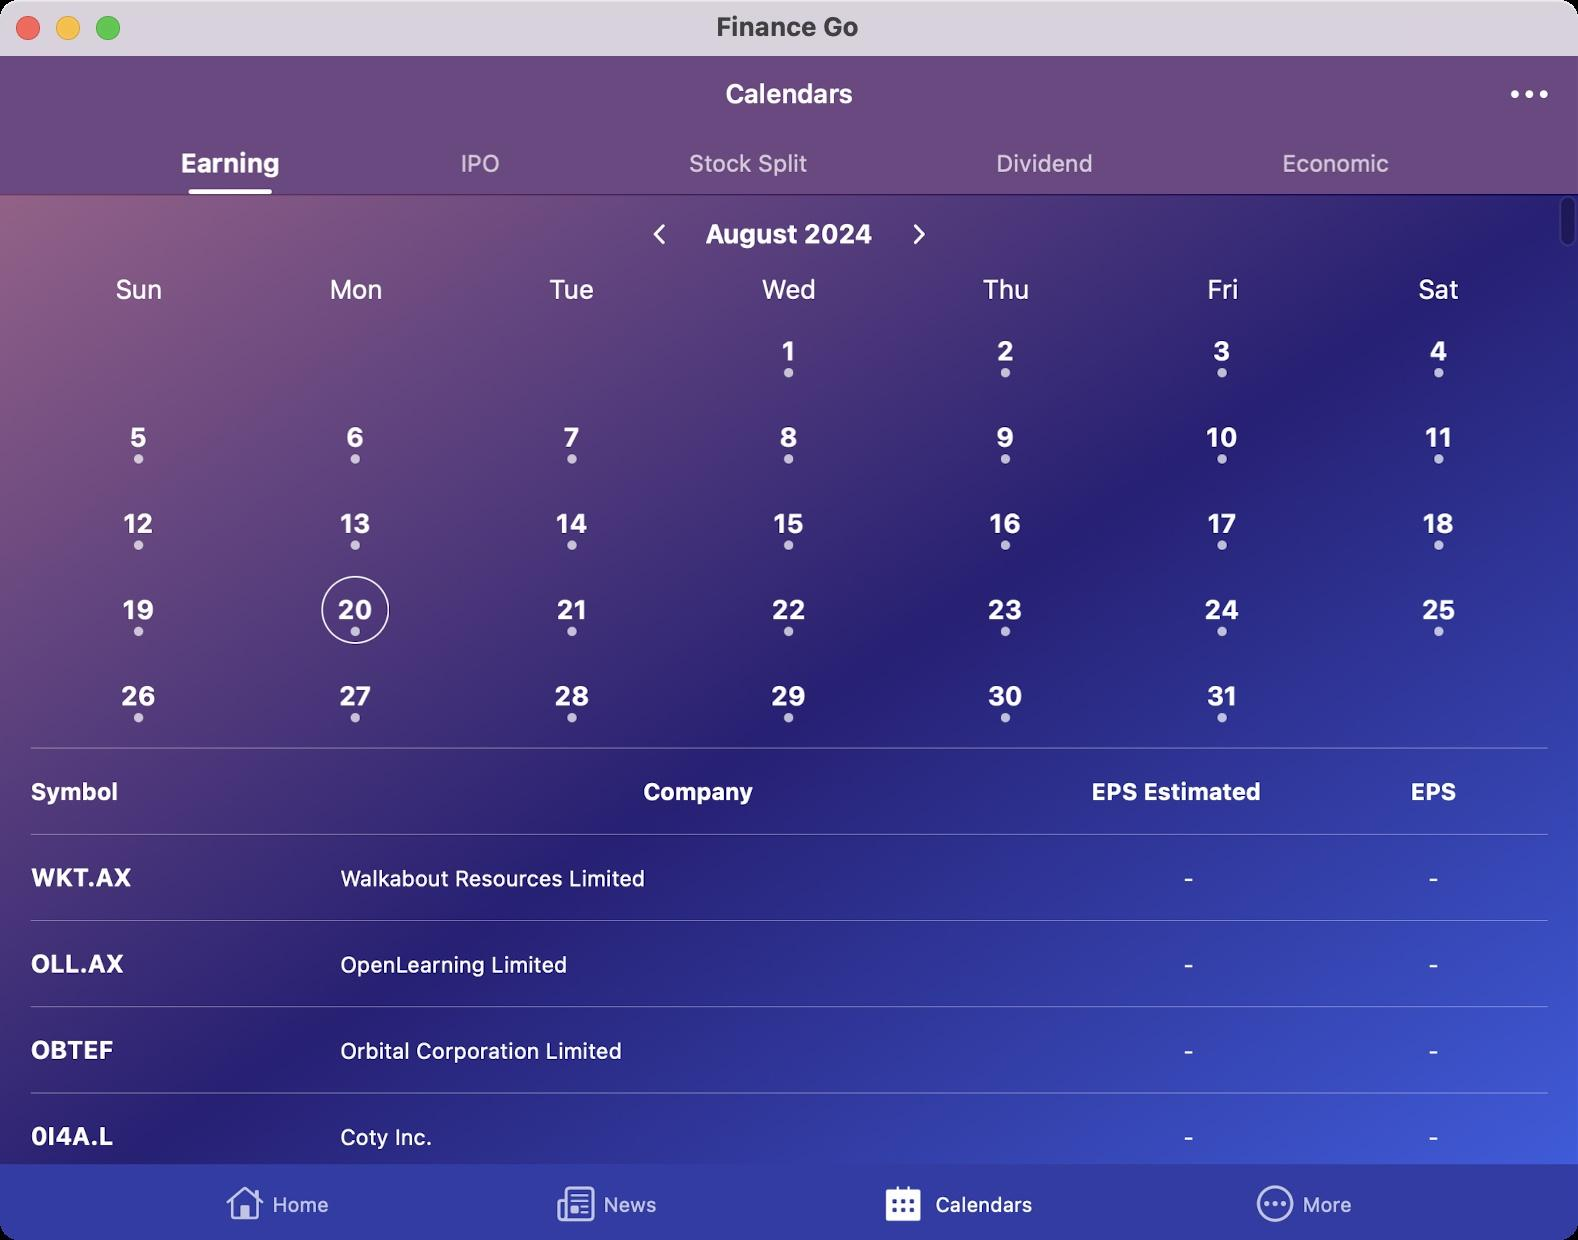
Accessibility tree:
{"name": "Finance_Go", "role": "AXWindow", "description": null, "role_description": "standard window", "value": null, "position": "352.00;95.00", "size": "789;620", "children": [{"name": null, "role": "AXGroup", "description": null, "role_description": "group", "value": null, "position": "0.00;0.00", "size": "789;620", "children": [{"name": null, "role": "AXGroup", "description": null, "role_description": "group", "value": null, "position": "0.00;0.00", "size": "789;621", "children": [{"name": null, "role": "AXGroup", "description": null, "role_description": "group", "value": null, "position": "0.00;0.00", "size": "789;621", "children": [{"name": null, "role": "AXGroup", "description": null, "role_description": "Nav bar", "value": null, "position": "0.00;27.72", "size": "789;38", "children": [{"name": null, "role": "AXHeading", "description": "Calendars", "role_description": "heading", "value": null, "position": "362.67;39.27", "size": "64;16", "children": []}, {"name": null, "role": "AXButton", "description": "tab more", "role_description": "button", "value": null, "position": "746.90;30.03", "size": "33;34", "children": []}]}, {"name": null, "role": "AXGroup", "description": null, "role_description": "group", "value": null, "position": "0.00;0.00", "size": "789;621", "children": [{"name": null, "role": "AXGroup", "description": null, "role_description": "group", "value": null, "position": "0.00;0.00", "size": "789;621", "children": [{"name": null, "role": "AXGroup", "description": null, "role_description": "collection", "value": null, "position": "0.00;66.22", "size": "789;31", "children": [{"name": null, "role": "AXGroup", "description": null, "role_description": "group", "value": null, "position": "94.32;66.22", "size": "42;31", "children": [{"name": null, "role": "AXStaticText", "description": "Earning", "role_description": "text", "value": null, "position": "90.28;73.92", "size": "50;15", "children": []}]}, {"name": null, "role": "AXGroup", "description": null, "role_description": "group", "value": null, "position": "230.23;66.22", "size": "20;31", "children": [{"name": null, "role": "AXStaticText", "description": "IPO", "role_description": "text", "value": null, "position": "230.42;74.31", "size": "20;15", "children": []}]}, {"name": null, "role": "AXGroup", "description": null, "role_description": "group", "value": null, "position": "344.58;66.22", "size": "59;31", "children": [{"name": null, "role": "AXStaticText", "description": "Stock Split", "role_description": "text", "value": null, "position": "344.58;74.31", "size": "59;15", "children": []}]}, {"name": null, "role": "AXGroup", "description": null, "role_description": "group", "value": null, "position": "498.19;66.22", "size": "49;31", "children": [{"name": null, "role": "AXStaticText", "description": "Dividend", "role_description": "text", "value": null, "position": "498.19;74.31", "size": "49;15", "children": []}]}, {"name": null, "role": "AXGroup", "description": null, "role_description": "group", "value": null, "position": "641.02;66.22", "size": "54;31", "children": [{"name": null, "role": "AXStaticText", "description": "Economic", "role_description": "text", "value": null, "position": "641.22;74.31", "size": "54;15", "children": []}]}]}, {"name": null, "role": "AXGroup", "description": null, "role_description": "table", "value": null, "position": "0.00;97.02", "size": "789;524", "children": [{"name": null, "role": "AXStaticText", "description": "Pull down to refresh", "role_description": "text", "value": null, "position": "0.00;55.44", "size": "789;21", "children": []}, {"name": null, "role": "AXStaticText", "description": "Last update: Today 14:25", "role_description": "text", "value": null, "position": "0.00;76.23", "size": "789;21", "children": []}, {"name": null, "role": "AXGroup", "description": null, "role_description": "group", "value": "", "position": "0.00;97.02", "size": "789;277", "children": [{"name": null, "role": "AXStaticText", "description": "August 2024, Sun, Mon, Tue, Wed, Thu, Fri, Sat, 1, 2, 3, 4, 5, 6, 7, 8, 9, 10, 11, 12, 13, 14, 15, 16, 17, 18, 19, 20, 21, 22, 23, 24, 25, 26, 27, 28, 29, 30, 31", "role_description": "text", "value": "", "position": "0.00;97.02", "size": "789;277", "children": []}, {"name": null, "role": "AXButton", "description": null, "role_description": "button", "value": null, "position": "321.86;111.65", "size": "15;11", "children": []}, {"name": null, "role": "AXButton", "description": null, "role_description": "button", "value": null, "position": "451.99;111.65", "size": "15;11", "children": []}]}, {"name": null, "role": "AXGroup", "description": null, "role_description": "group", "value": "", "position": "0.00;374.22", "size": "789;43", "children": [{"name": null, "role": "AXStaticText", "description": "Symbol, Company, EPS Estimated, EPS", "role_description": "text", "value": "", "position": "0.00;374.22", "size": "789;43", "children": []}]}, {"name": null, "role": "AXGroup", "description": null, "role_description": "group", "value": "", "position": "0.00;417.34", "size": "789;43", "children": [{"name": null, "role": "AXStaticText", "description": "WKT.AX, Walkabout Resources Limited, -, -", "role_description": "text", "value": "", "position": "0.00;417.34", "size": "789;43", "children": []}]}, {"name": null, "role": "AXGroup", "description": null, "role_description": "group", "value": "", "position": "0.00;460.46", "size": "789;43", "children": [{"name": null, "role": "AXStaticText", "description": "OLL.AX, OpenLearning Limited, -, -", "role_description": "text", "value": "", "position": "0.00;460.46", "size": "789;43", "children": []}]}, {"name": null, "role": "AXGroup", "description": null, "role_description": "group", "value": "", "position": "0.00;503.58", "size": "789;43", "children": [{"name": null, "role": "AXStaticText", "description": "OBTEF, Orbital Corporation Limited, -, -", "role_description": "text", "value": "", "position": "0.00;503.58", "size": "789;43", "children": []}]}, {"name": null, "role": "AXGroup", "description": null, "role_description": "group", "value": "", "position": "0.00;546.70", "size": "789;43", "children": [{"name": null, "role": "AXStaticText", "description": "0I4A.L, Coty Inc., -, -", "role_description": "text", "value": "", "position": "0.00;546.70", "size": "789;43", "children": []}]}, {"name": null, "role": "AXGroup", "description": null, "role_description": "group", "value": "", "position": "0.00;589.82", "size": "789;43", "children": [{"name": null, "role": "AXStaticText", "description": "ABNAF, Aben Resources Ltd., -, -", "role_description": "text", "value": "", "position": "0.00;589.82", "size": "789;43", "children": []}]}]}]}]}]}, {"name": null, "role": "AXGroup", "description": "Tab Bar", "role_description": "group", "value": null, "position": "0.00;582.12", "size": "789;38", "children": [{"name": null, "role": "AXRadioButton", "description": "Home", "role_description": "tab", "value": 0, "position": "57.75;582.89", "size": "162;38", "children": []}, {"name": null, "role": "AXRadioButton", "description": "News", "role_description": "tab", "value": 0, "position": "223.30;582.89", "size": "161;38", "children": []}, {"name": null, "role": "AXRadioButton", "description": "Calendars", "role_description": "tab", "value": 1, "position": "387.31;582.89", "size": "182;38", "children": []}, {"name": null, "role": "AXRadioButton", "description": "More", "role_description": "tab", "value": 0, "position": "572.88;582.89", "size": "159;38", "children": []}]}]}]}, {"name": null, "role": "AXButton", "description": null, "role_description": "close button", "value": null, "position": "7.00;6.00", "size": "14;16", "children": []}, {"name": null, "role": "AXButton", "description": null, "role_description": "full screen button", "value": null, "position": "47.00;6.00", "size": "14;16", "children": [{"name": null, "role": "AXGroup", "description": null, "role_description": "group", "value": null, "position": "47.00;6.00", "size": "14;16", "children": [{"name": null, "role": "AXGroup", "description": null, "role_description": "group", "value": null, "position": "47.00;6.00", "size": "14;16", "children": []}]}]}, {"name": null, "role": "AXButton", "description": null, "role_description": "minimize button", "value": null, "position": "27.00;6.00", "size": "14;16", "children": []}, {"name": null, "role": "AXStaticText", "description": null, "role_description": "text", "value": "Finance Go", "position": "356.00;5.00", "size": "76;16", "children": []}]}